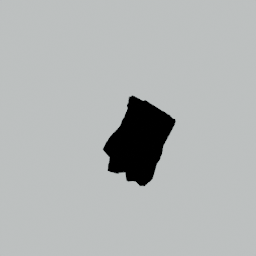
Label: people